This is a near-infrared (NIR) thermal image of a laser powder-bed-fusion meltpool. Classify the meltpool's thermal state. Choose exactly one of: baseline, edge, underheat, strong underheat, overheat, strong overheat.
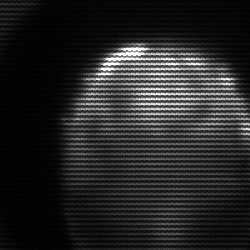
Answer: edge